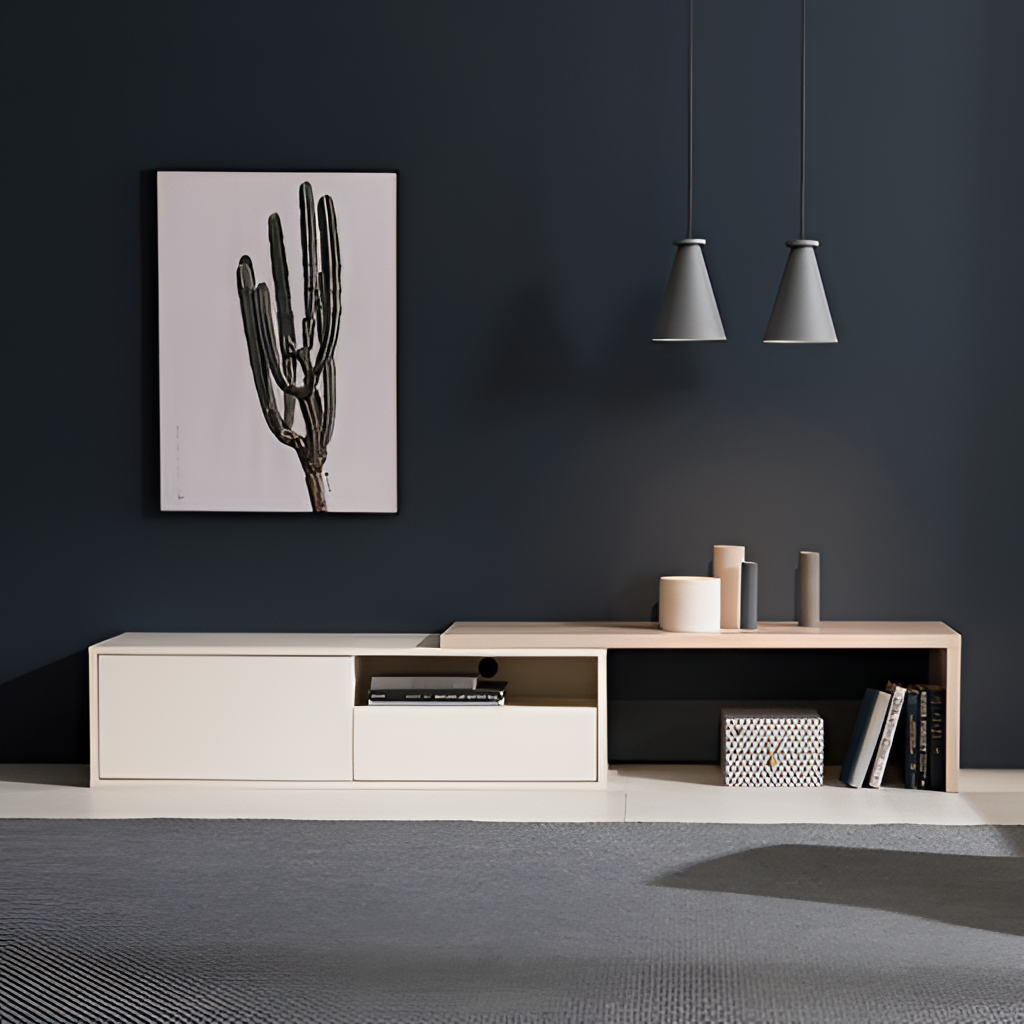
wood TV console, living room, contemporary, tile flooring, with large square pattern, navy paint wallpaper, with solid pattern